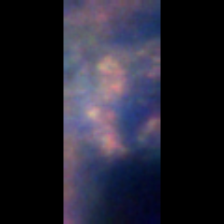
Taxon: Unknown_detritus
Group: Unknown